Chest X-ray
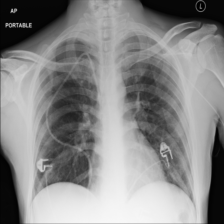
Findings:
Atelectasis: negative
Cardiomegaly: negative
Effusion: negative
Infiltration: negative
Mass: negative
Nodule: negative
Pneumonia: negative
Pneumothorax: negative
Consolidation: negative
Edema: negative
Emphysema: negative
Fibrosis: negative
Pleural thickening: negative
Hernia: negative